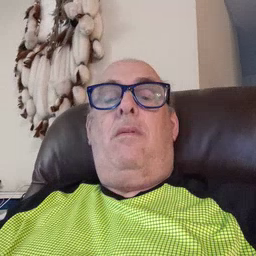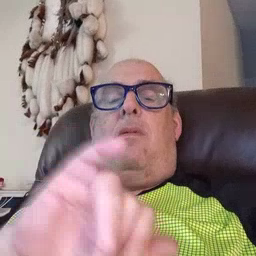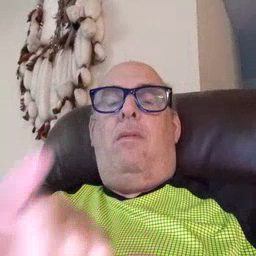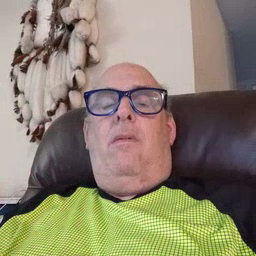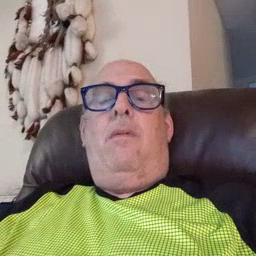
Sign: same